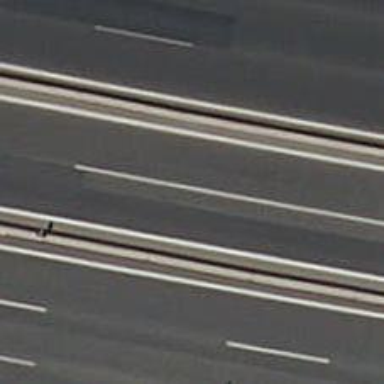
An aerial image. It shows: Asphalt motorway.